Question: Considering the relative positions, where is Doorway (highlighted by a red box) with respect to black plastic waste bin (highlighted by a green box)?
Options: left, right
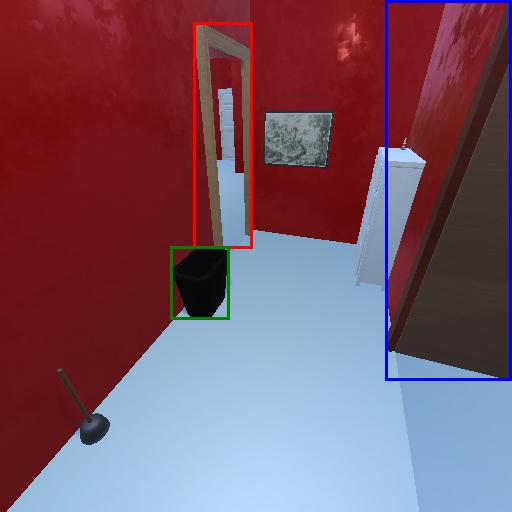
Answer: left